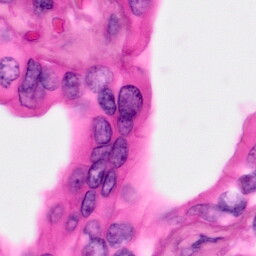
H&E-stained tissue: Pancreatic